Question: In my project, I have used CoreMotion, my code is in img. sometimes it crashed, but I can't repeat it, and I also don't know why.. could someone help me? I have been tortured by it for a long time...
startMotionManager:
<URL>
<URL>

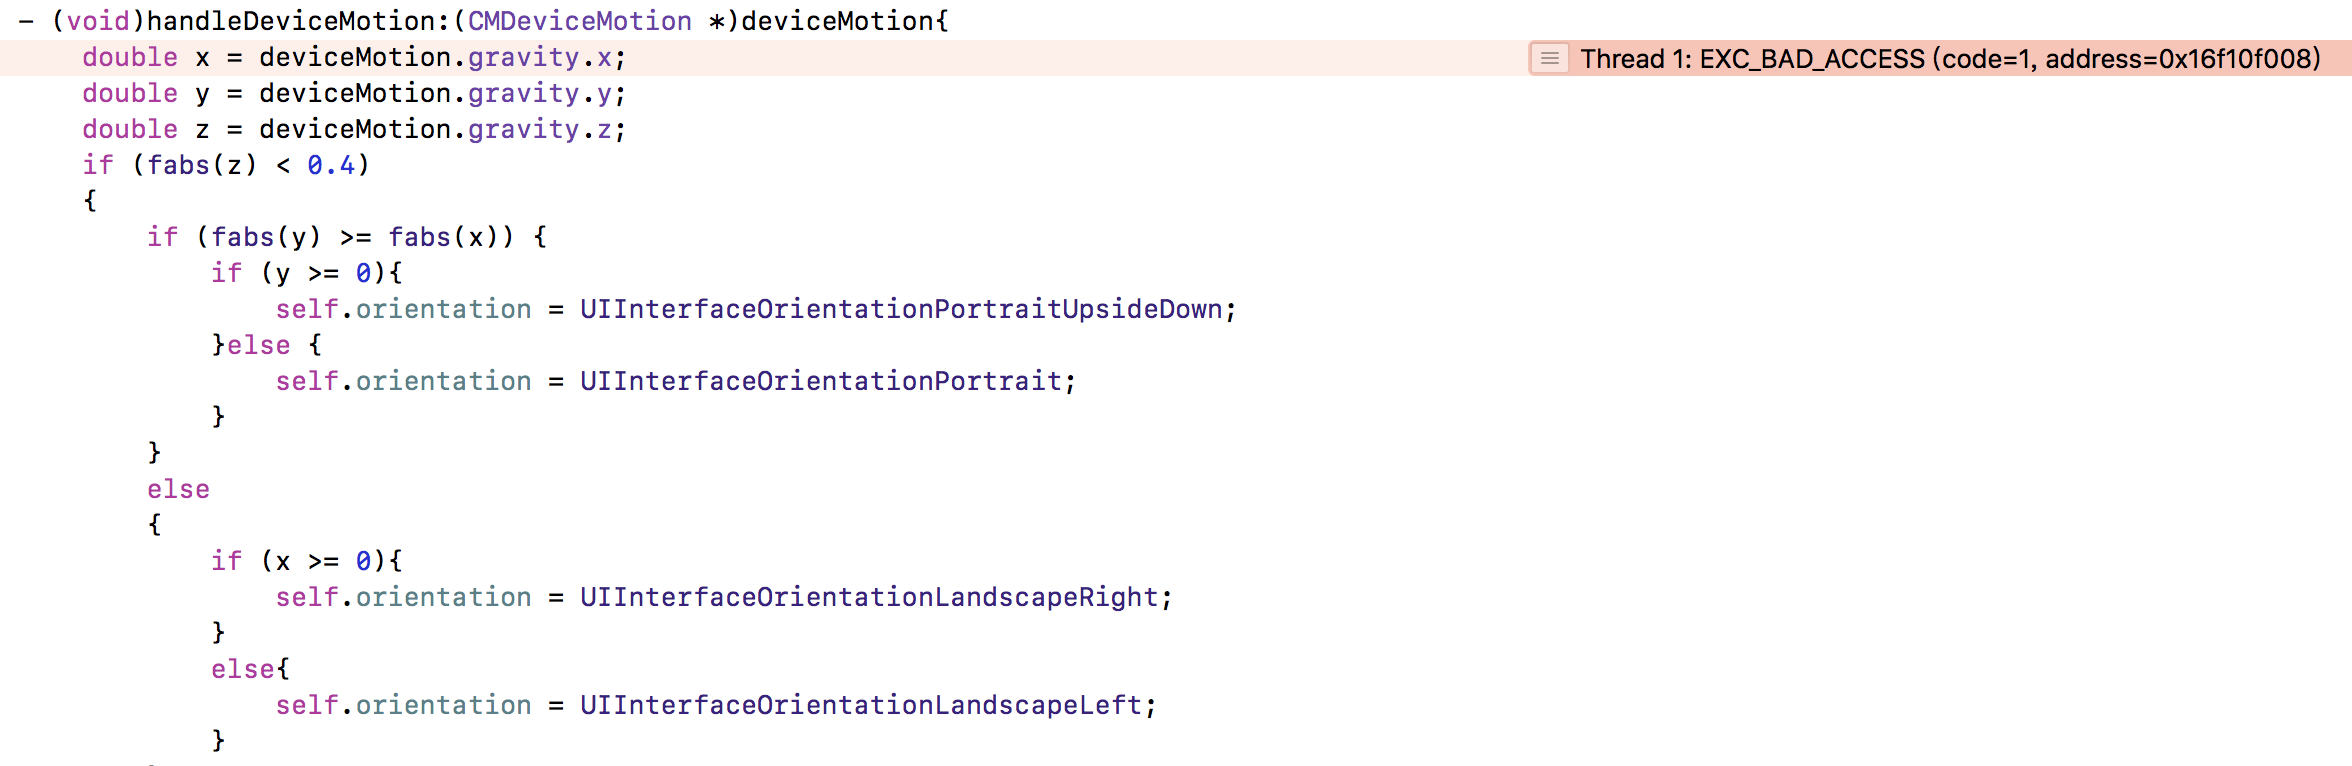
Answer: '''
Please try this code
import CoreMotion
var motionManager: CMMotionManager?
override func viewDidLoad() {
super.viewDidLoad()
motionManager = CMMotionManager()
if motionManager?.isDeviceMotionAvailable == true {
motionManager?.deviceMotionUpdateInterval = 0.1;
let queue = OperationQueue()
motionManager?.startDeviceMotionUpdates(to: queue, withHandler: { [weak self] (motion, error) -> Void in
// Get the attitude of the device
if let attitude = motion?.attitude {
// Get the pitch (in radians) and convert to degrees.
// Import Darwin to get M_PI in Swift
print(attitude.pitch * 180.0/M_PI)
}
})
print("Device motion started")
}
else {
print("Device motion unavailable");
}
// Do any additional setup after loading the view, typically from a nib.
}
based on attitude.pitch you can know Device angle and rotation on ( + & - )
'''